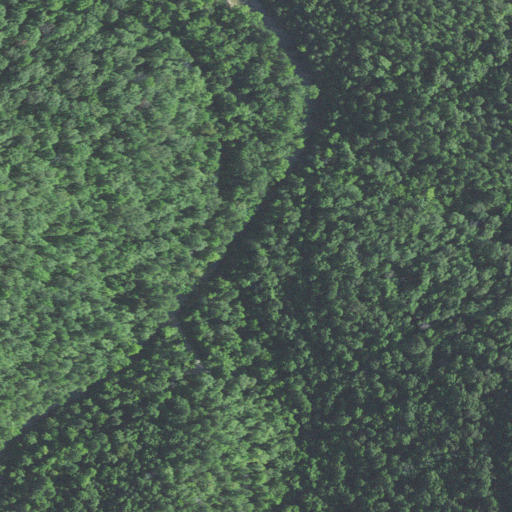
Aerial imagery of valley in Arkansas named Trimble Hollow containing deciduous forest, mixed forest, open development, and evergreen forest